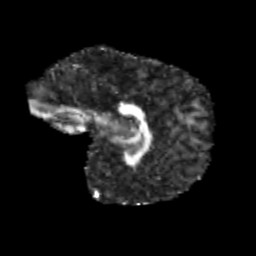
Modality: FA
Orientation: sagittal
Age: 11
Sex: male
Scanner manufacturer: siemens
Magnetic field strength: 3 T
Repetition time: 3.8 s
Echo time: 0.07 s